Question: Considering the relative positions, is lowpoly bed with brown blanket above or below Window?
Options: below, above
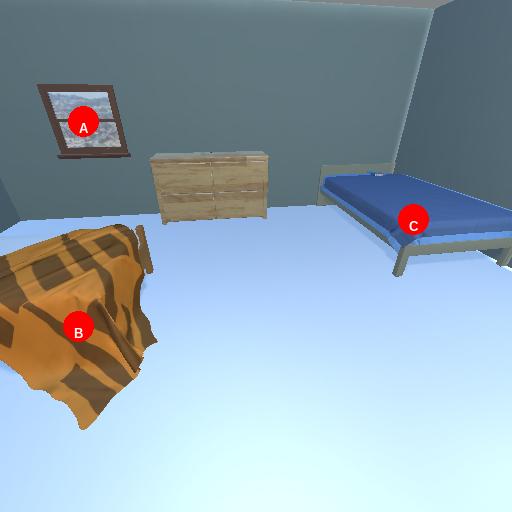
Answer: below